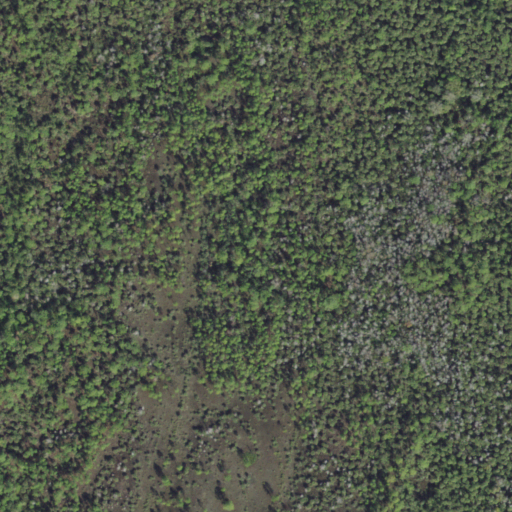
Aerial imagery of plain(s) in Florida named Starvation Prairie containing woody wetlands and herbaceous wetlands